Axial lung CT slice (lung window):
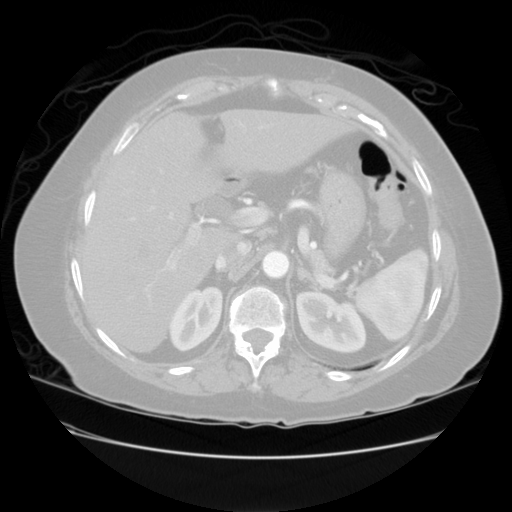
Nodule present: no